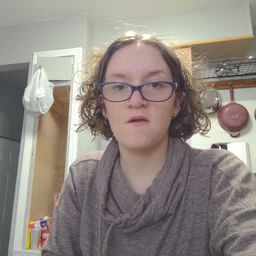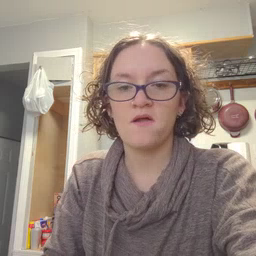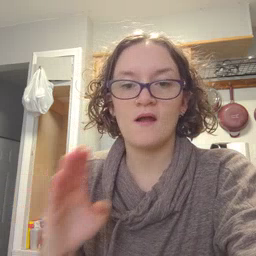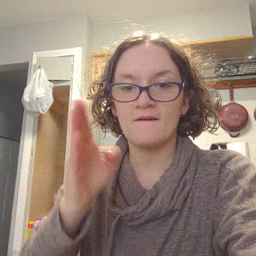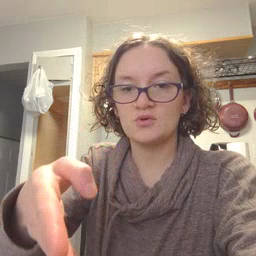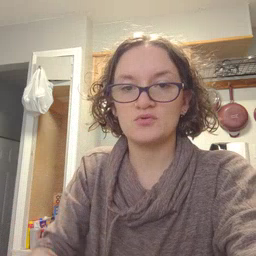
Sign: after